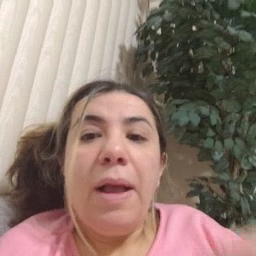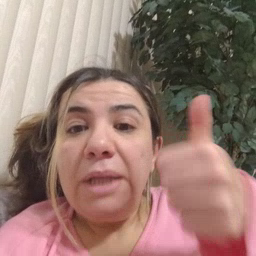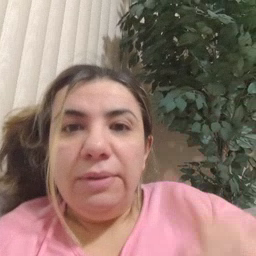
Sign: tomorrow